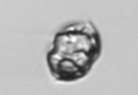
Label: Proterythropsis